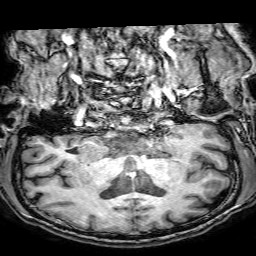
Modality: T1w
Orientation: sagittal
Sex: male
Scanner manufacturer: philips
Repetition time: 0.008145 s
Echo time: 0.00374 s